Question: I've got HTML string returned from a Web Service. Sample string would be:

I want to display the HTML string in the label field.
I've replaced the string '<b>', '<br/>' to '</n>'. Its fine.
I want to set bold the string which is on '<strong>', '</strong>'.
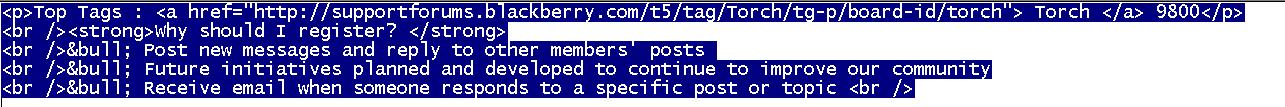
Answer: IF you want to make all the text bold, just use:
'''
yourLabelField.setFont(getFont().derive(Font.BOLD, getFont().getHeight()));
'''
If you want only a part of the text, you will have to use RichTextField:
<URL>